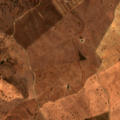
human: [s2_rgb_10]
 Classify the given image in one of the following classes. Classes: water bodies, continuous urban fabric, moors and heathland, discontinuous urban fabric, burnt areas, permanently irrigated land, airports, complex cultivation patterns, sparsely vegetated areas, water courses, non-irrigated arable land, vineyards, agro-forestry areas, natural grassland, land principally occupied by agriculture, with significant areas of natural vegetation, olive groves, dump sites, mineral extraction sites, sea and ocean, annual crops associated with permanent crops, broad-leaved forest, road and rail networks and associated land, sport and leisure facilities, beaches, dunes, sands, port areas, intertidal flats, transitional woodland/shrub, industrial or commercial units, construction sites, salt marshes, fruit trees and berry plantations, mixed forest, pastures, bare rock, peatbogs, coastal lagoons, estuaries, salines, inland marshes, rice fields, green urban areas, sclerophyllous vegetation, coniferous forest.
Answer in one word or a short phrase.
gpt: pastures, agro-forestry areas, sclerophyllous vegetation, transitional woodland/shrub